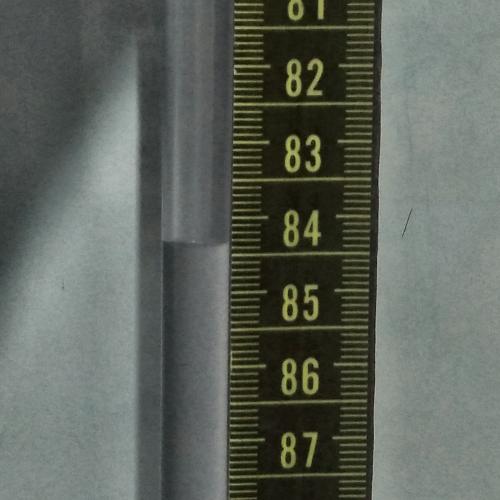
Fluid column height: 84.3 cm